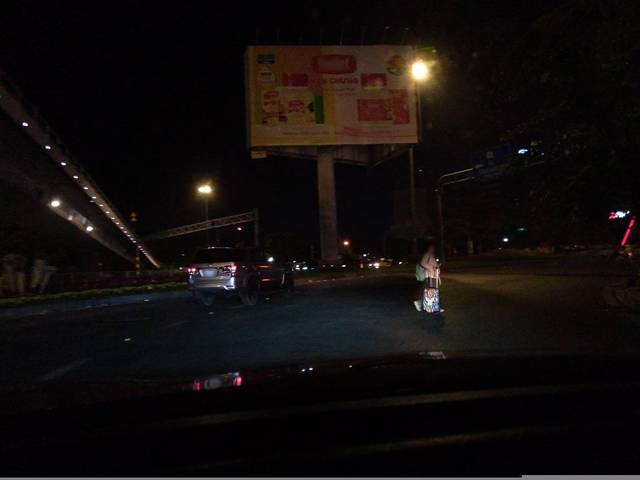
Region: Vietnam
Coordinates: 10.813, 106.665